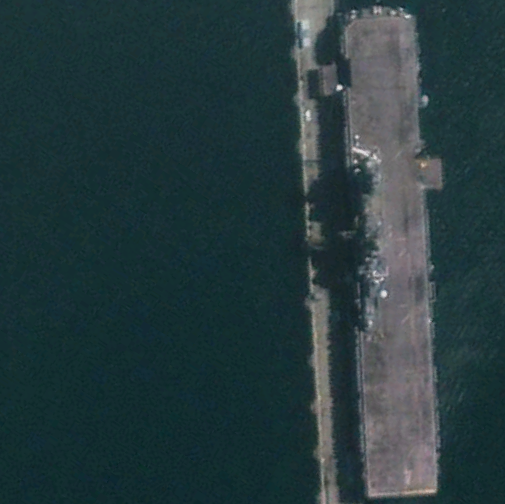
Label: assault